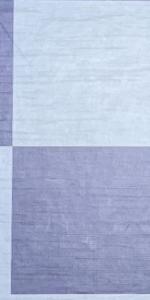
Label: Empty